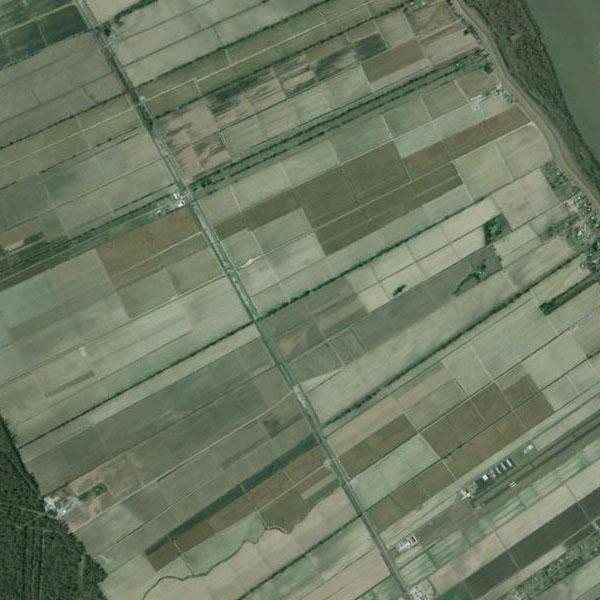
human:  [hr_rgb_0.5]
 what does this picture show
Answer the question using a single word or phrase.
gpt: farmland